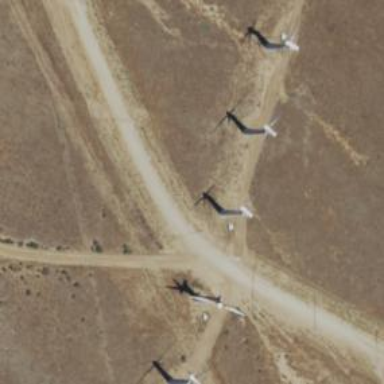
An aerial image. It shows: Wind power generator utilizing wind turbines.